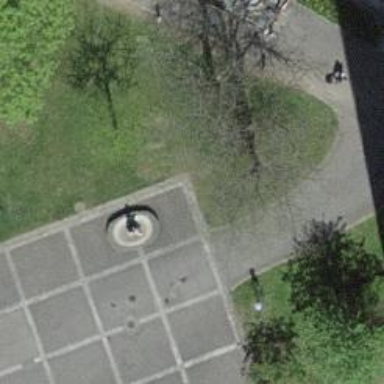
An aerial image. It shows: Statue fountain.